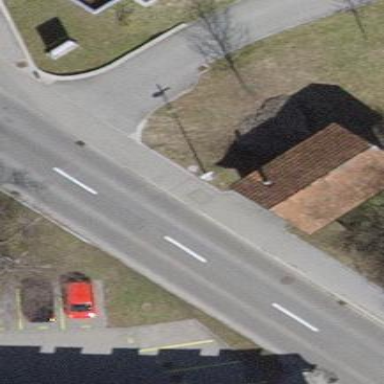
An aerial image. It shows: Garage.